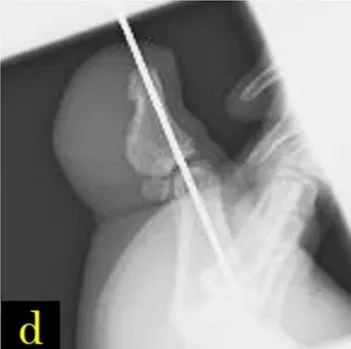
(c, d) After open repositioning, the unstable hallux IP joint underwent fixation using a 1.2-mm Kirshner wire.
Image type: radiology (x_ray)